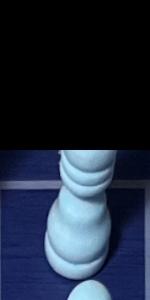
Label: Bishop_White